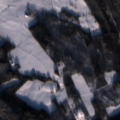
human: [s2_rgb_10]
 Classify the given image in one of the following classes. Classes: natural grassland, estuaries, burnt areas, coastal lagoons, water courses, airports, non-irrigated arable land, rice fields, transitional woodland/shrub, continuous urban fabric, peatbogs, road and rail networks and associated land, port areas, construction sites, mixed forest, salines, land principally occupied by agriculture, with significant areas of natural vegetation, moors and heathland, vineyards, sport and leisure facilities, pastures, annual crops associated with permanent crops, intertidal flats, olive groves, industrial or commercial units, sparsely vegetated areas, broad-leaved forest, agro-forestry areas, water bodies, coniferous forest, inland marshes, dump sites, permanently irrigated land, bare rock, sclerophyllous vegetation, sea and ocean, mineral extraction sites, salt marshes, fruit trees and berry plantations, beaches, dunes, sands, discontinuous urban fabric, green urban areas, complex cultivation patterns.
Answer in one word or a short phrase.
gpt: non-irrigated arable land, broad-leaved forest, coniferous forest, mixed forest